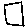
Label: square